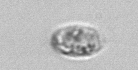
Label: Amoeba